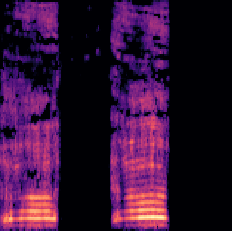
Sound class: Cow